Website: lowes
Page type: customer-info-address
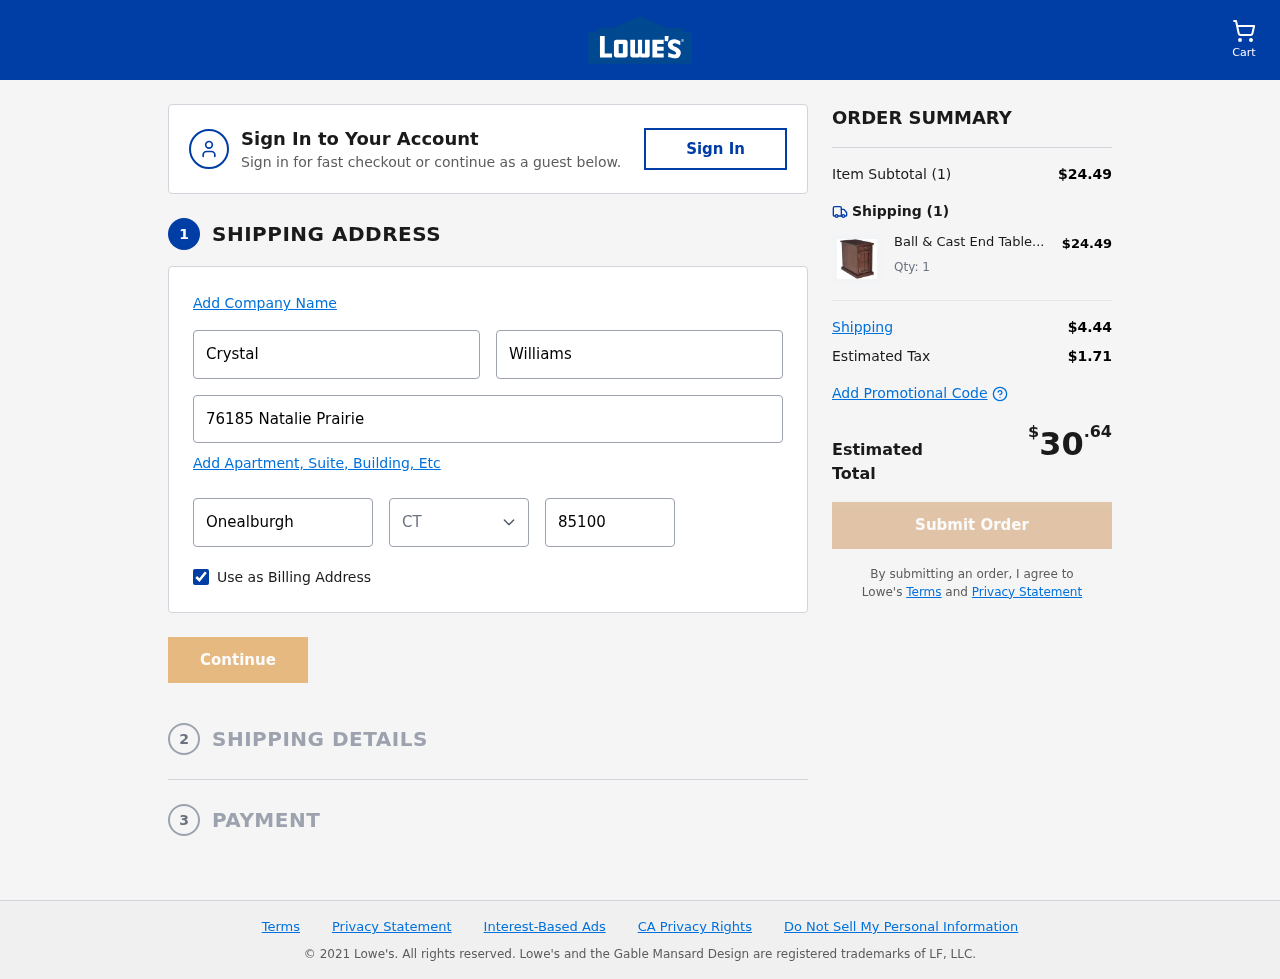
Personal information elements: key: PII_CITY
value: Onealburgh
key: PII_FIRSTNAME
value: Crystal
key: PII_LASTNAME
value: Williams
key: PII_POSTCODE
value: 85100
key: PII_STATE_ABBR
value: CT
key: PII_STREET
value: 76185 Natalie Prairie
Product elements: key: PRODUCT1_NAME
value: Ball & Cast End Table
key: PRODUCT1_PRICE
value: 24.49
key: PRODUCT1_QUANTITY
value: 1
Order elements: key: ORDER_NUM_ITEMS
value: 1
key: ORDER_SUBTOTAL
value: $24.49
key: ORDER_NUM_ITEMS2
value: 1
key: ORDER_SHIPPING_COST
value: $4.44
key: ORDER_TAX
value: $1.71
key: ORDER_TOTAL
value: $30.64